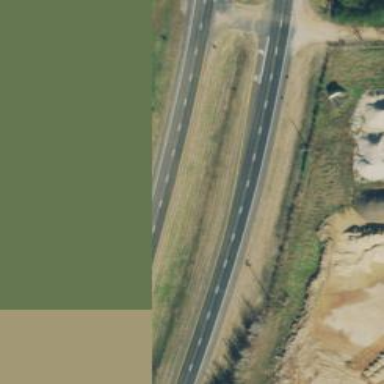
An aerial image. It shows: Expressway with asphalt surface categorized as trunk highway.